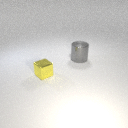
small yellow metal cube to the left of large gray metal cylinder